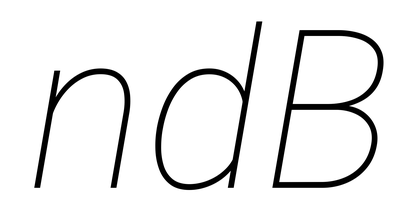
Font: Roboto-Italic_Thin_Italic